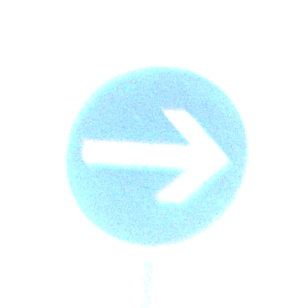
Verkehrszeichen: VorgeschriebeneFahrtrichtungHierRechts
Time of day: MorningAfternoon
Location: Outdoor (Nature)
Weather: Clear
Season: NotSpecified
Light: Natural